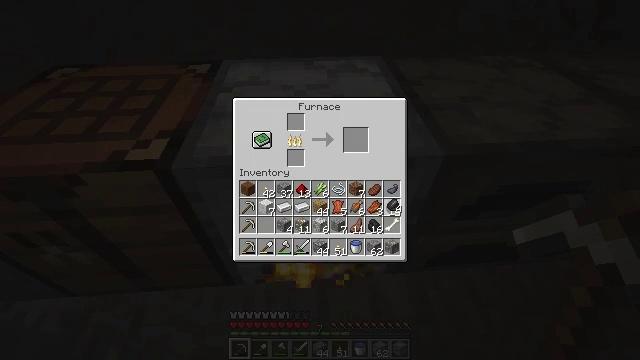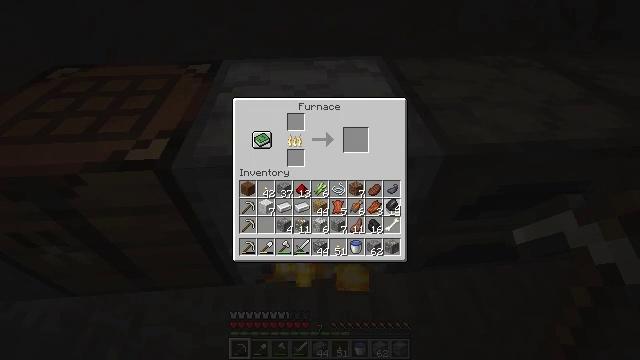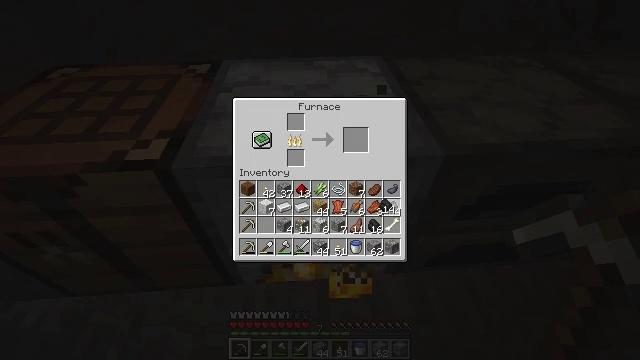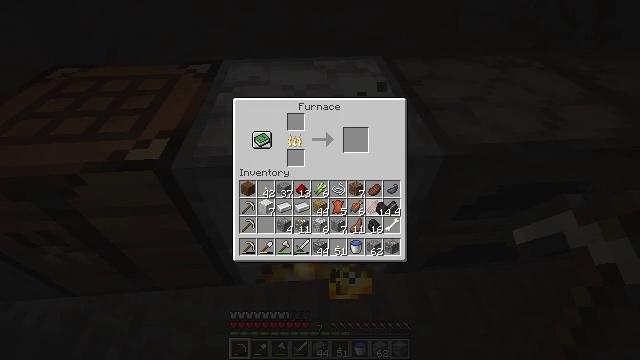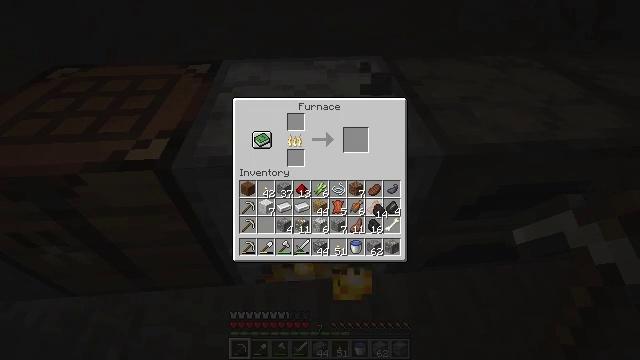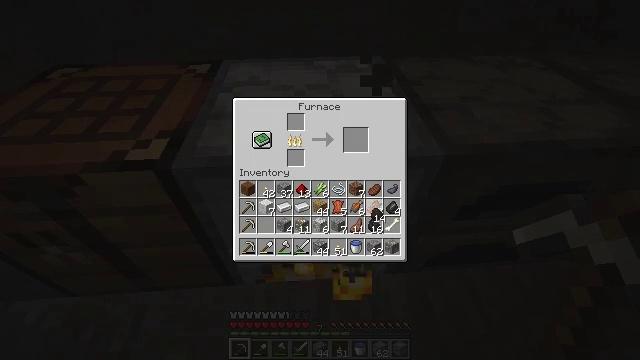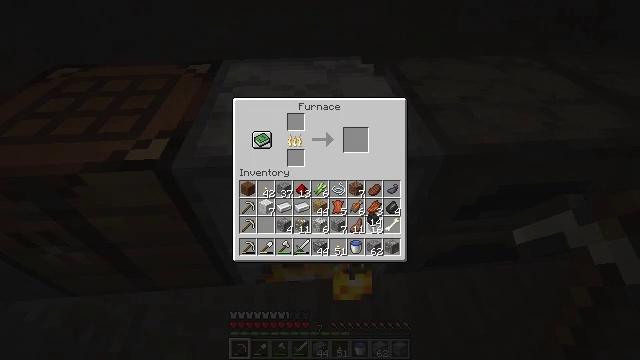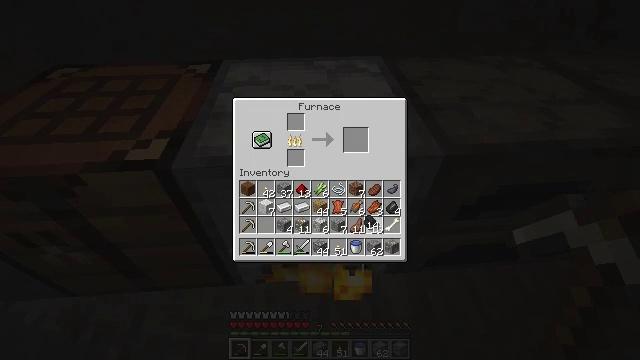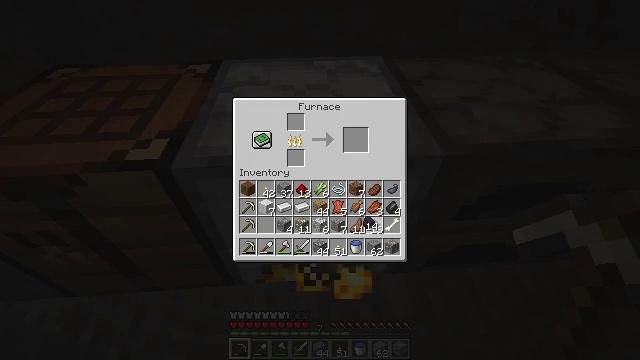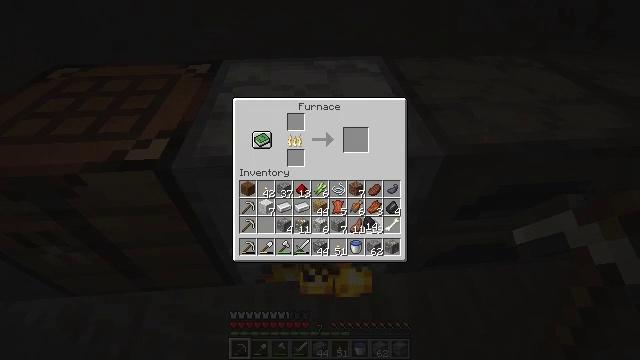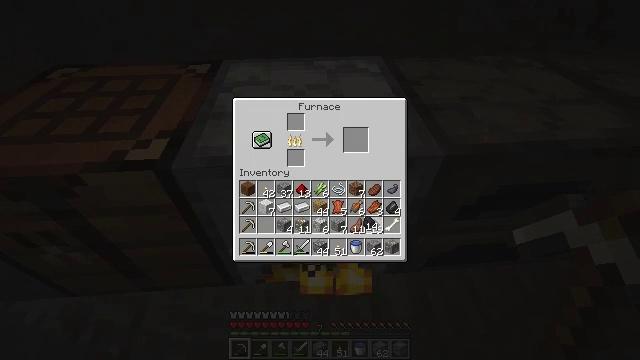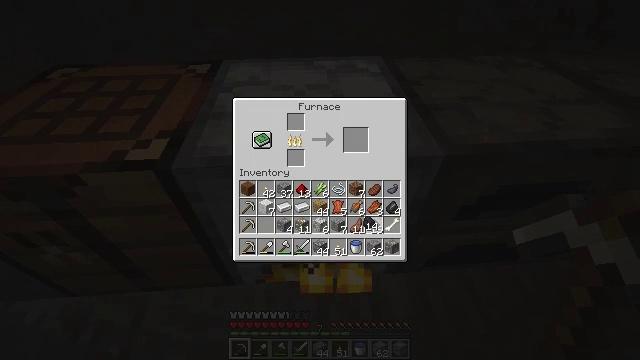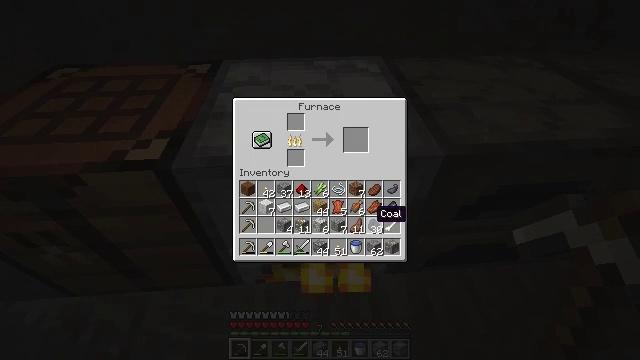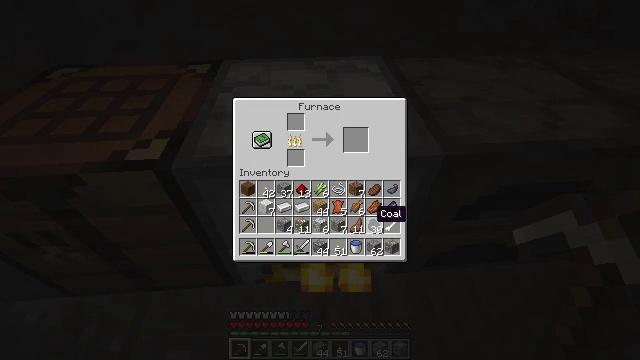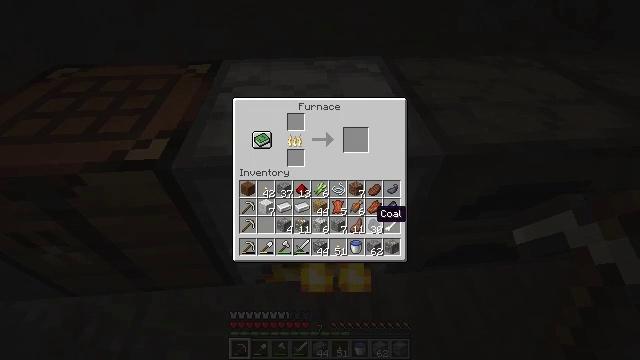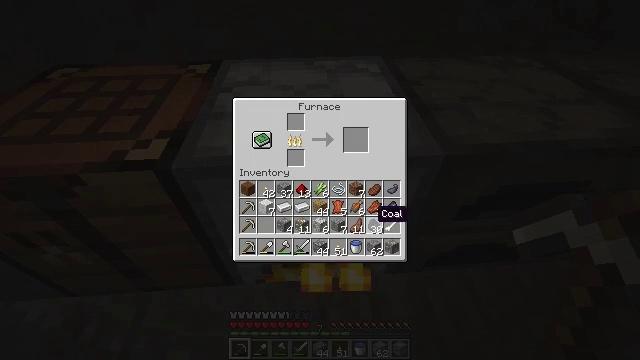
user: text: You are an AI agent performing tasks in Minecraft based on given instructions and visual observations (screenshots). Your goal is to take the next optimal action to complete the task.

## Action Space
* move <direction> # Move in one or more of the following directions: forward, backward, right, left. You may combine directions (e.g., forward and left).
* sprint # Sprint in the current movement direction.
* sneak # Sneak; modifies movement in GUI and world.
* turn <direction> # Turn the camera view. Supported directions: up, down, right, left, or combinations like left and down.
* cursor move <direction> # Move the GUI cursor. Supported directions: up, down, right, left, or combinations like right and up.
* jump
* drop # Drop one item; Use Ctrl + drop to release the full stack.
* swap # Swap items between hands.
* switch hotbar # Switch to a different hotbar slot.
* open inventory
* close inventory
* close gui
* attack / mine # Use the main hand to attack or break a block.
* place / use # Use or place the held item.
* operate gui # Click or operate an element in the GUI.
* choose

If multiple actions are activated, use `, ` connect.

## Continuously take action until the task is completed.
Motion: motion action
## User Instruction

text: Drop a brown wool block.
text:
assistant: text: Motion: operate gui
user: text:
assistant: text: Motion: no_op
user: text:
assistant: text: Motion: no_op
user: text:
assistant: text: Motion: no_op
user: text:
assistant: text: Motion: no_op
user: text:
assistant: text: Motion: no_op
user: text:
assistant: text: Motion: no_op
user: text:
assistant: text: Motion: no_op
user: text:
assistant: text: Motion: operate gui
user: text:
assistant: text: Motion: operate gui
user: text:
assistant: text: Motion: operate gui
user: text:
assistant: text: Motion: no_op
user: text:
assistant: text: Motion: no_op
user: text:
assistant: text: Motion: no_op
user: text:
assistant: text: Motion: no_op
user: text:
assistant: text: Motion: no_op
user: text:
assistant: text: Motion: no_op
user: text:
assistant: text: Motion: no_op
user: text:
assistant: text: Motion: no_op
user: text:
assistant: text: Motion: no_op
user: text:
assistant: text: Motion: cursor move up
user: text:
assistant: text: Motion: cursor move up
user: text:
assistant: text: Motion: no_op
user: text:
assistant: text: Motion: no_op
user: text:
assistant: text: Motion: cursor move left
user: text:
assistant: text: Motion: cursor move left
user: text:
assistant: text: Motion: no_op
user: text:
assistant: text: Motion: no_op
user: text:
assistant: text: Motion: no_op
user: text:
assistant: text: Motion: no_op